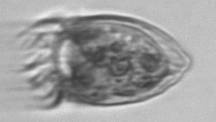
Label: Tintinnina